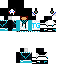
A male skeleton skin with dark skin, wearing brown helmet dressed in a blue tshirt and black shorts, featuring a closed mouth.